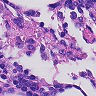
Metastatic tissue present: no